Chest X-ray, AP view. Patient: 51 years old, sex F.
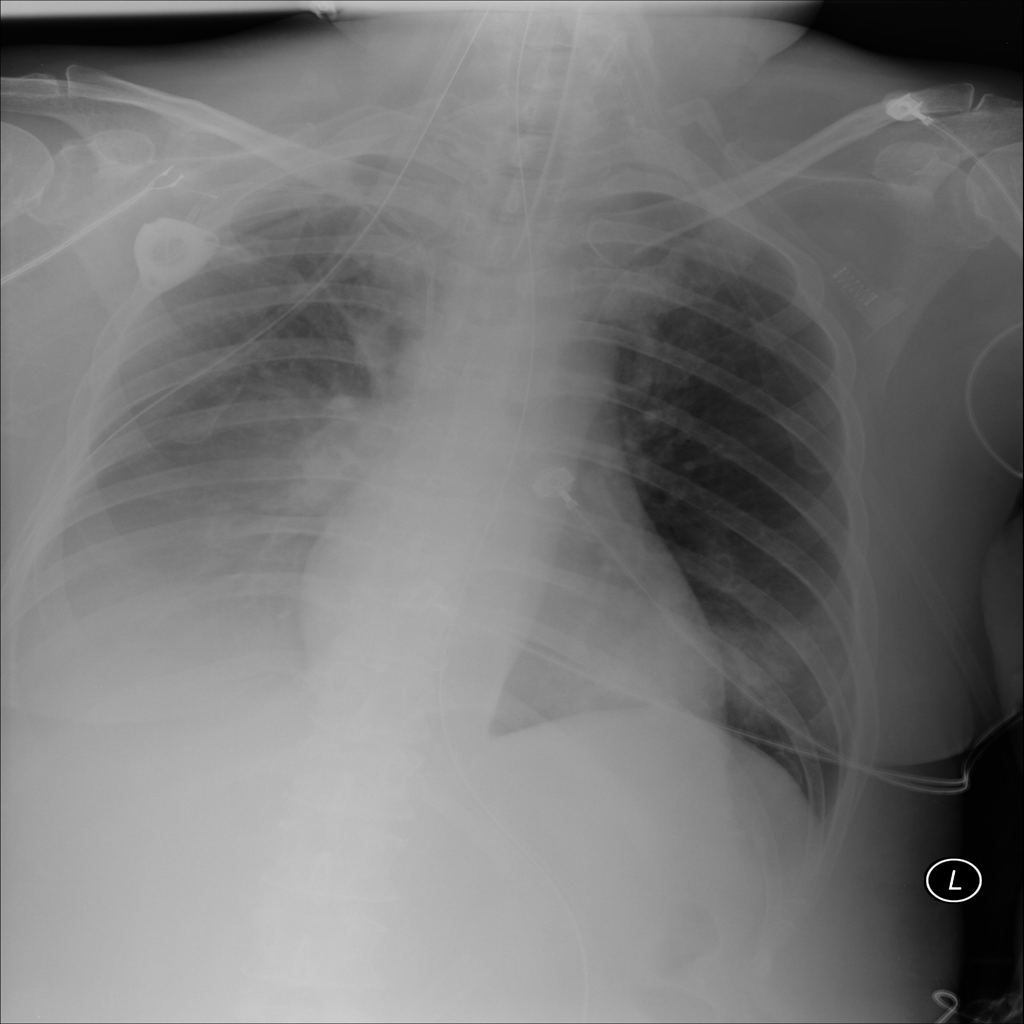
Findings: Consolidation